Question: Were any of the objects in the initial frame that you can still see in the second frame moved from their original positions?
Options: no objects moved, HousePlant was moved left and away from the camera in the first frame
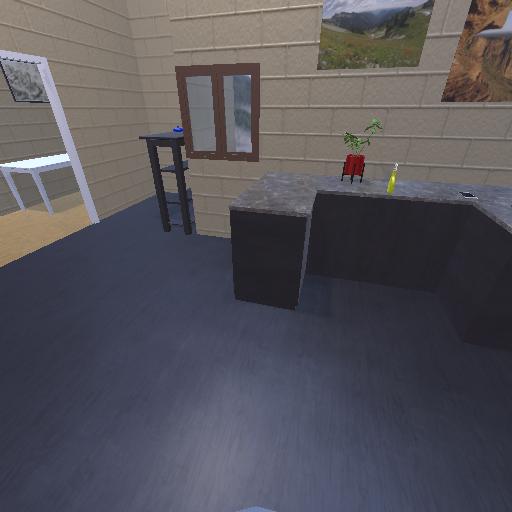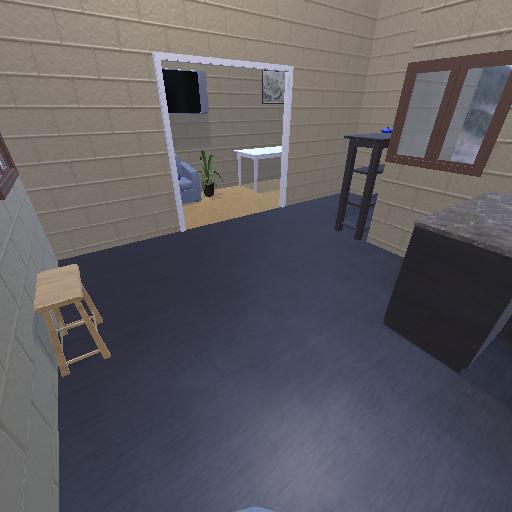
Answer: no objects moved